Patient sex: M
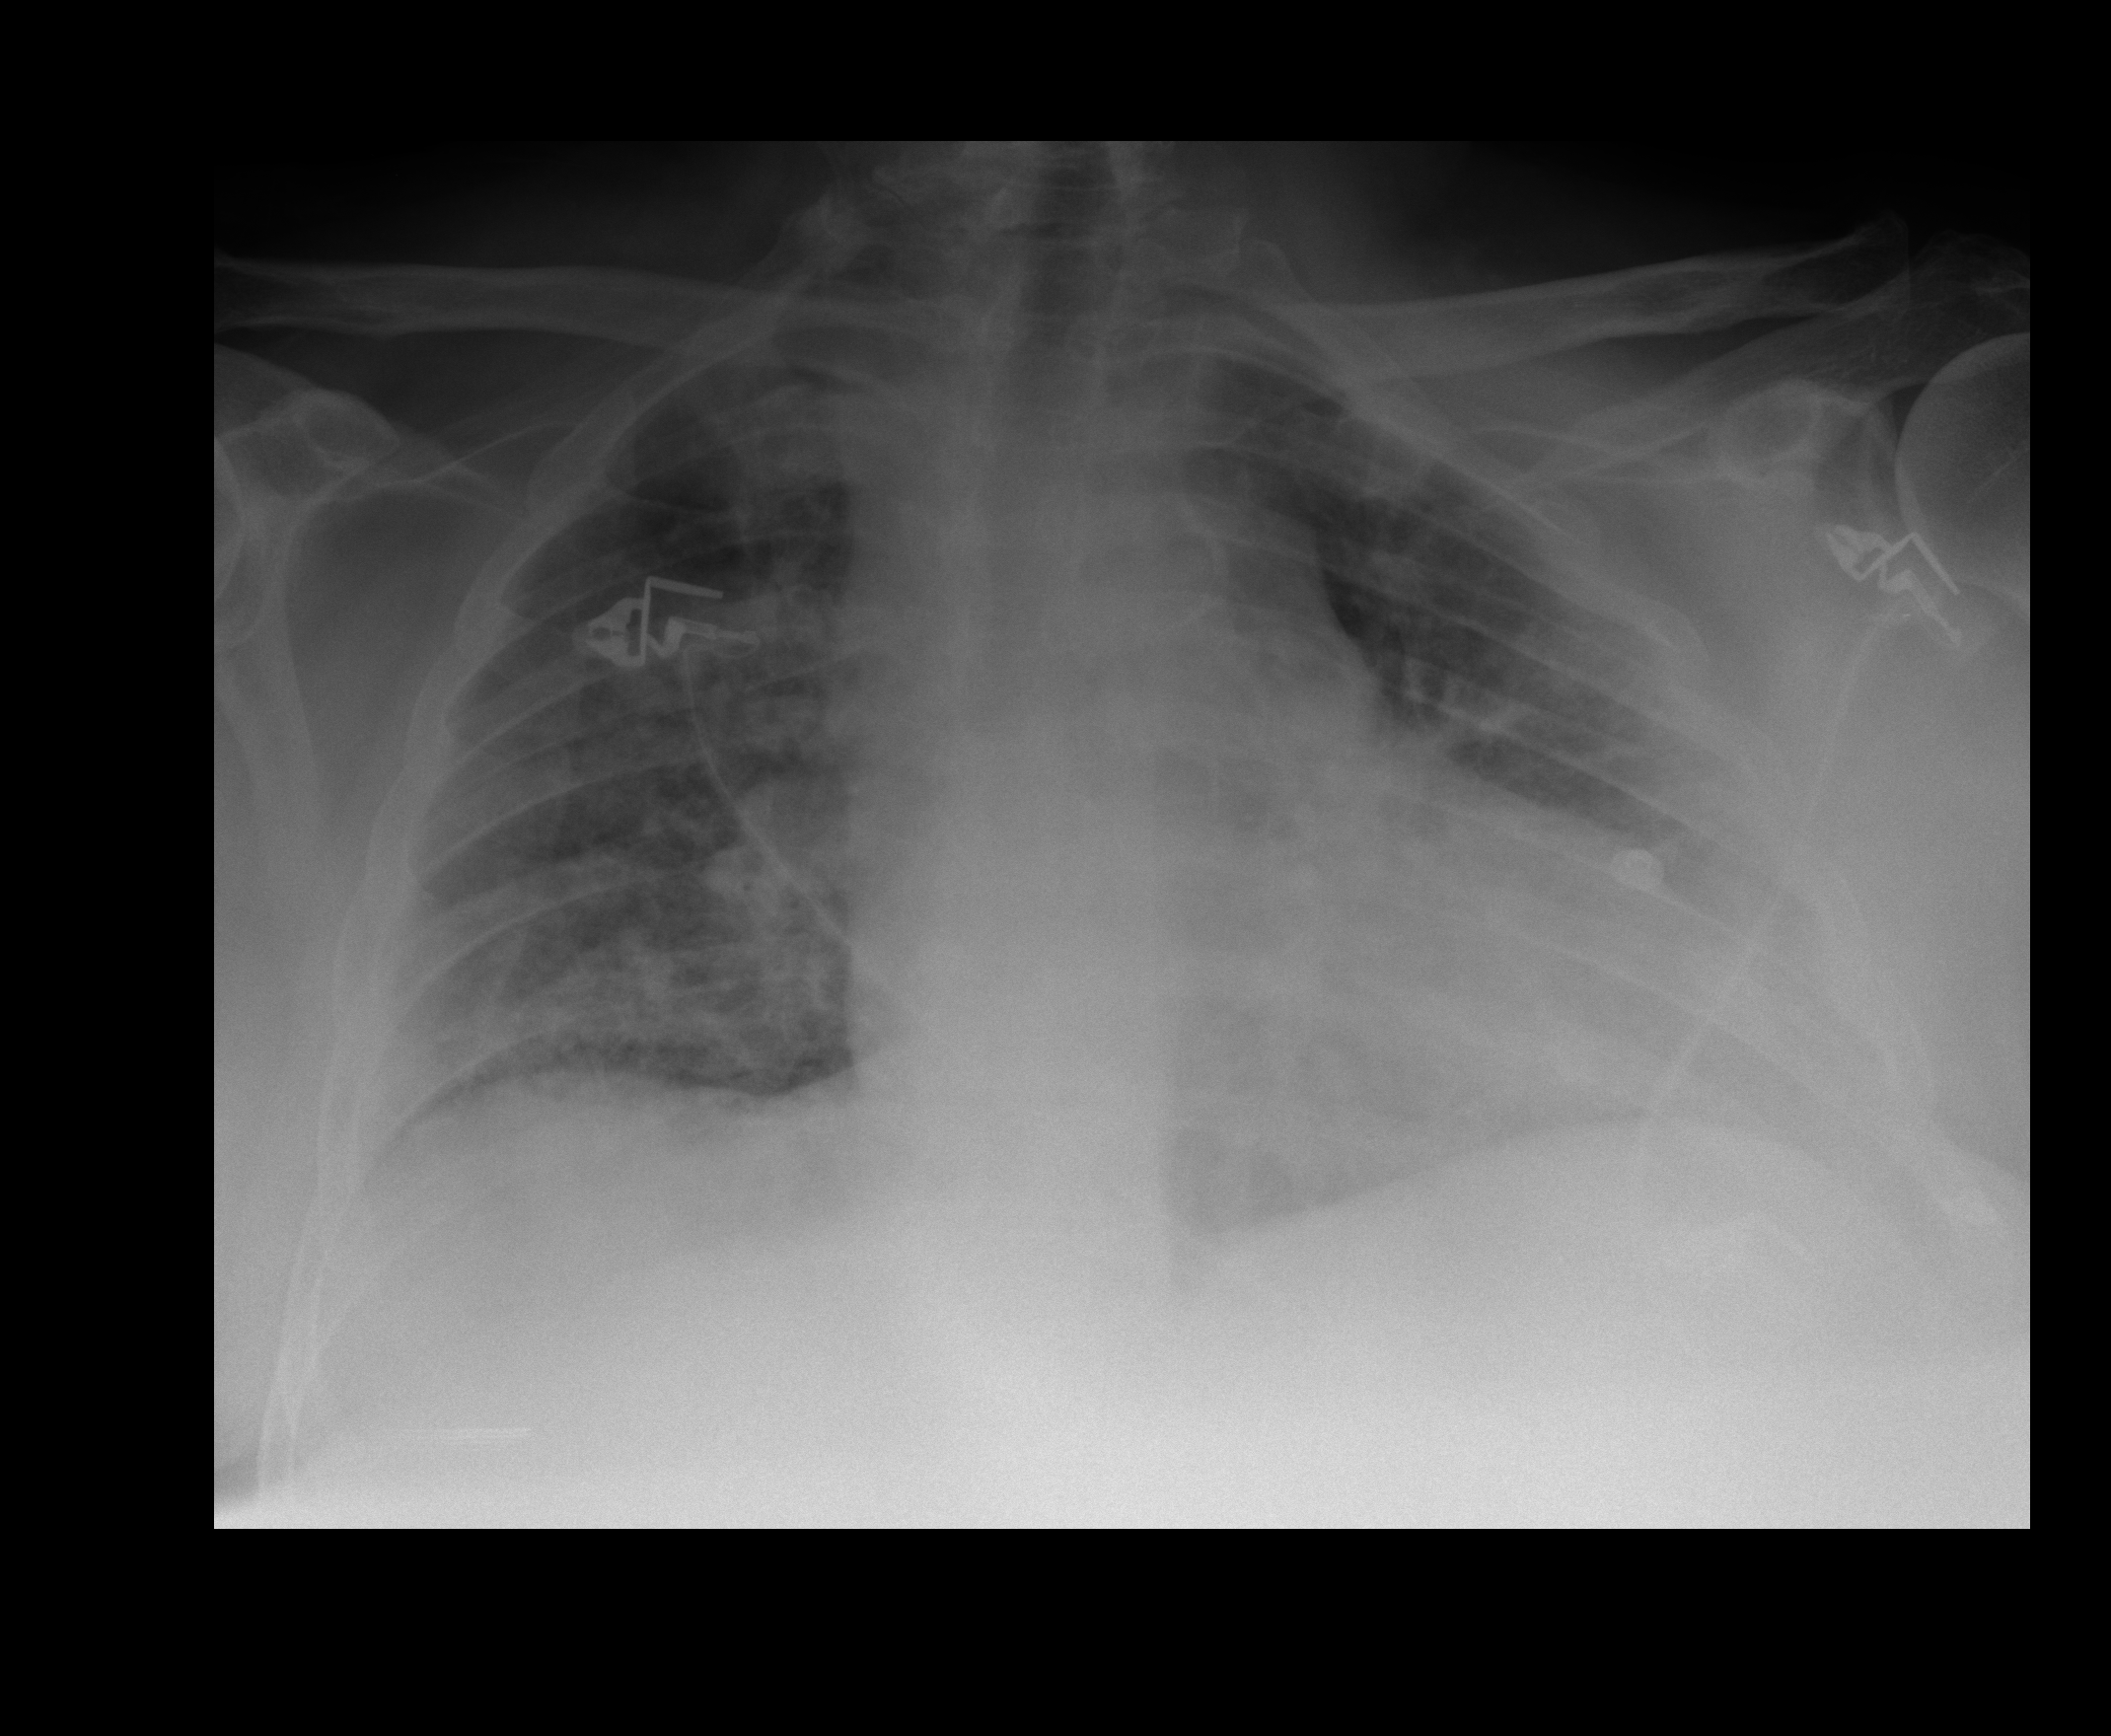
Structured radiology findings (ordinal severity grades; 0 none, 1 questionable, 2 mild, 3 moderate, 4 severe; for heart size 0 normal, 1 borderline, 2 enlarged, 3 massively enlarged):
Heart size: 2
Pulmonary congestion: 2
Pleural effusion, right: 0
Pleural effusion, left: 2
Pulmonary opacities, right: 0
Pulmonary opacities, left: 0
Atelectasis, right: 0
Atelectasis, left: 2